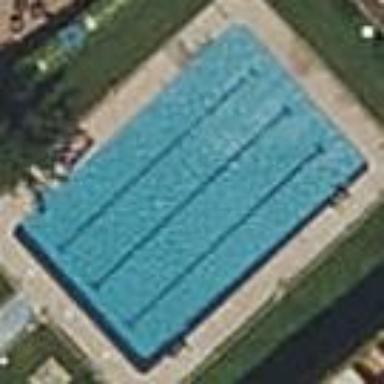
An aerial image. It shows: Swimming pool located in leisure land.